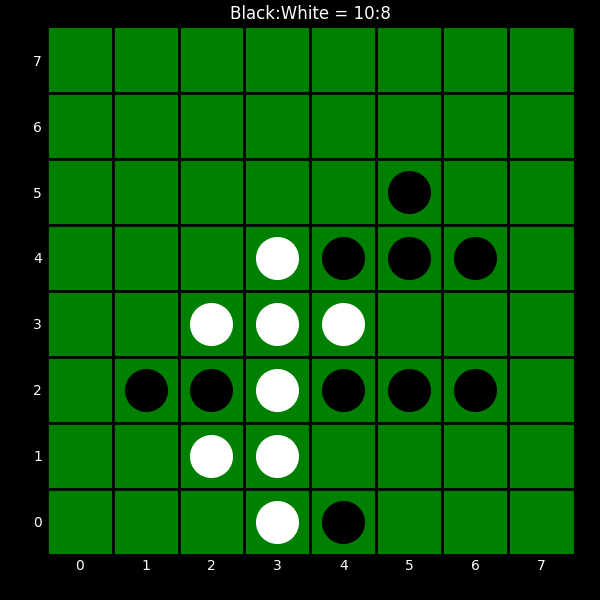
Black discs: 10
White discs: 8